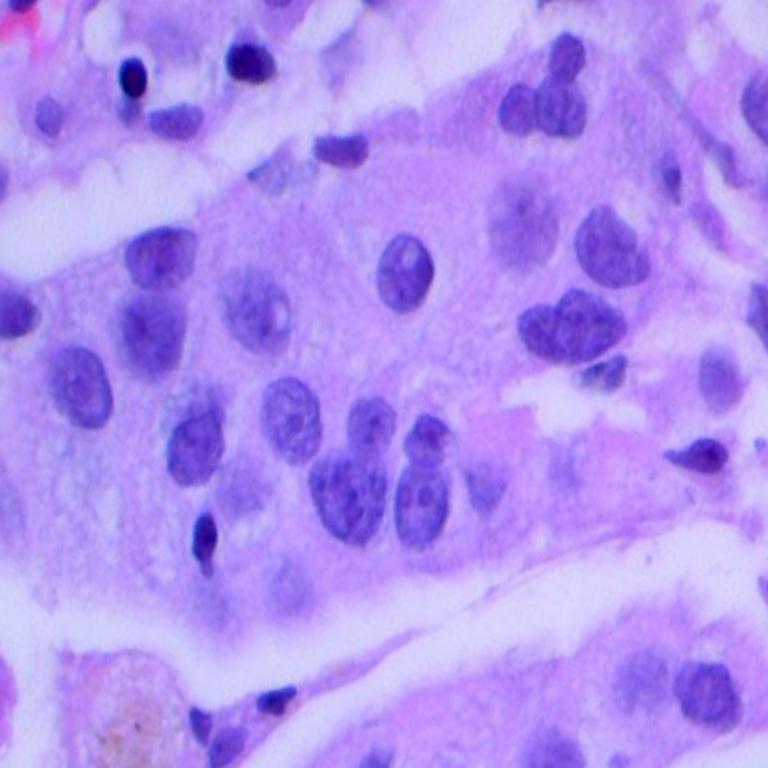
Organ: lung
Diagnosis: adenocarcinomas